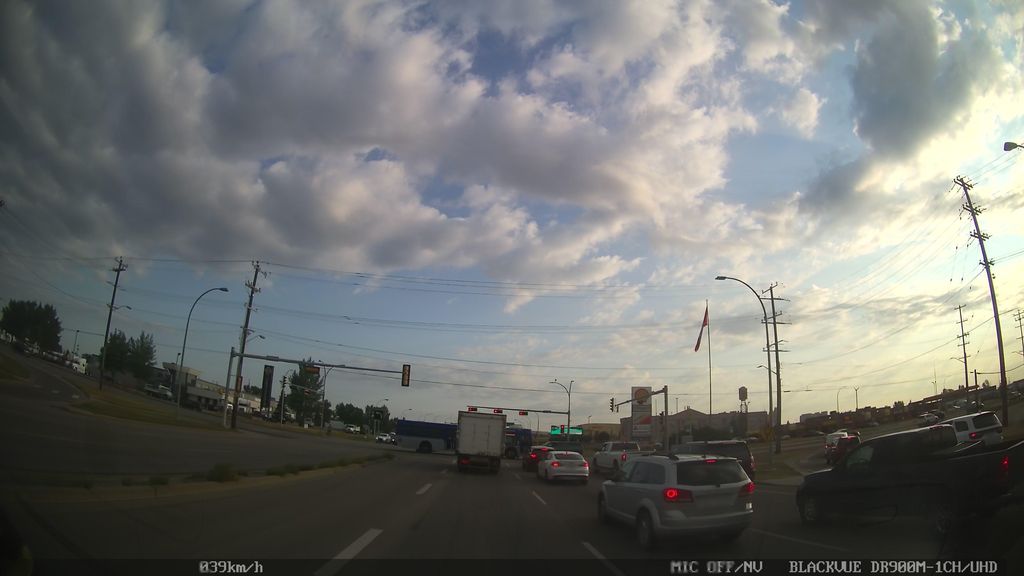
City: edmonton